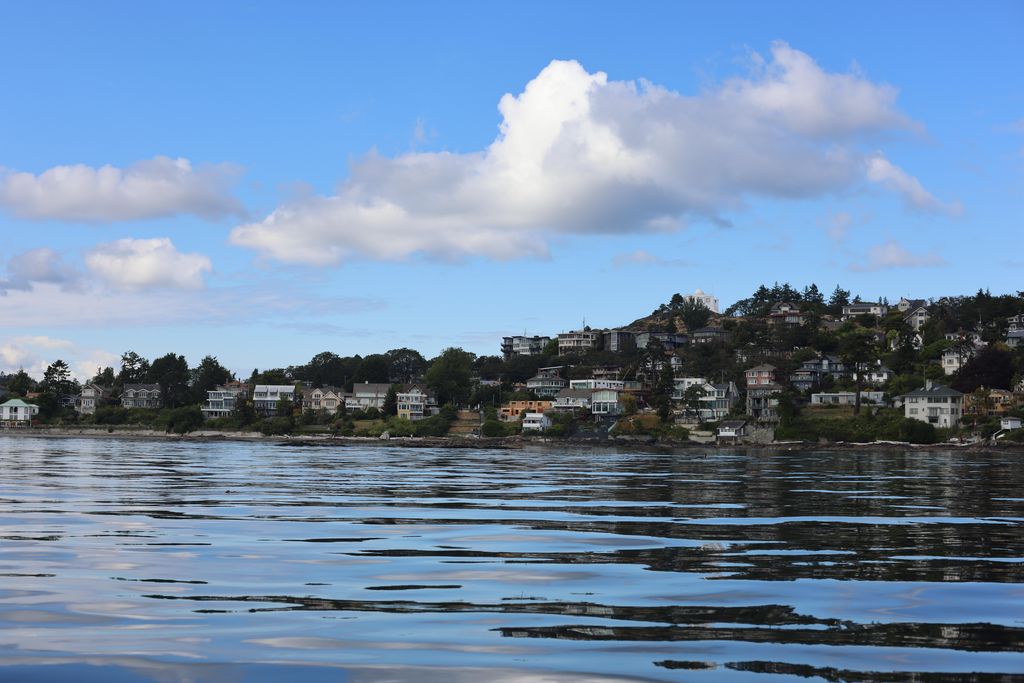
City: victoria